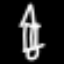
Label: pencil